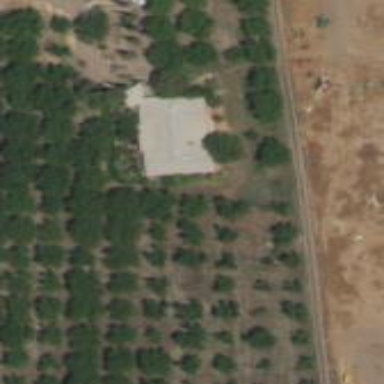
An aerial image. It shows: Orchard.